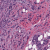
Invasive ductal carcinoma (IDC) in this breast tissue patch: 1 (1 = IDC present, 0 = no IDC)